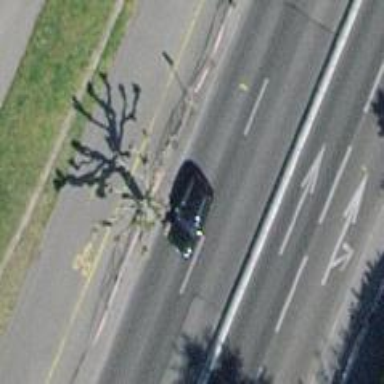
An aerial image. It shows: Urban tree adds touch of nature to the surroundings.